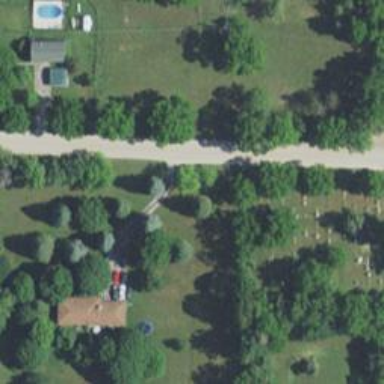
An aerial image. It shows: Driveway.